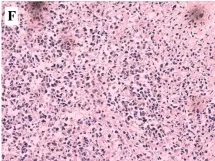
Breast tumor. Synaptophysin.
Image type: pathology (h&e)